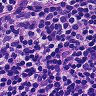
Metastatic tissue present: no